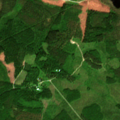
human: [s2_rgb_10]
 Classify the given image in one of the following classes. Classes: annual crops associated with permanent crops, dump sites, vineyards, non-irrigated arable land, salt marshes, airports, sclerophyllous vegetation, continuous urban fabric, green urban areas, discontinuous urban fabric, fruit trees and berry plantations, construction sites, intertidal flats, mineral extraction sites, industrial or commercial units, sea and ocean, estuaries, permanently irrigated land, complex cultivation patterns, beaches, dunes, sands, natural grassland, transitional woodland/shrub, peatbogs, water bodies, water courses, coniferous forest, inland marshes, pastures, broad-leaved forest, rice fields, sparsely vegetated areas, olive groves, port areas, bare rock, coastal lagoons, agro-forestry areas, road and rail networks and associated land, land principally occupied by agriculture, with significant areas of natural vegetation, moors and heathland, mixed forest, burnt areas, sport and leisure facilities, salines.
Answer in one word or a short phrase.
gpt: broad-leaved forest, coniferous forest, mixed forest, transitional woodland/shrub